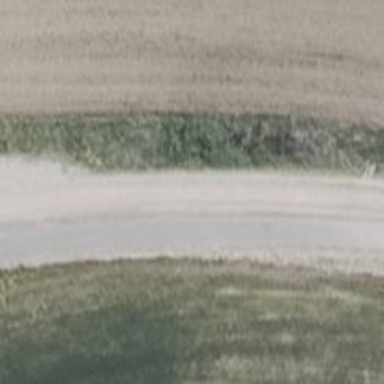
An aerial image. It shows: Gravel track with grade2 quality.